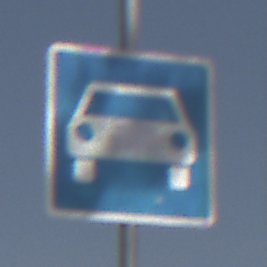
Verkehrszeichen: Kraftfahrstrasse
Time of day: Midday
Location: Outdoor (Nature)
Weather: PartlyCloudy
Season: NotSpecified
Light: Natural